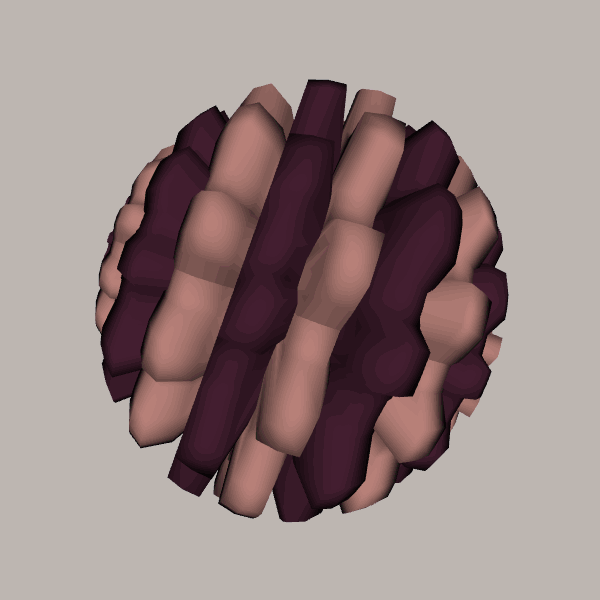
Background: light